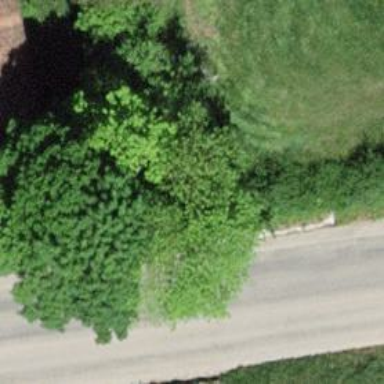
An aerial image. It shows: Wayside cross with historic significance.